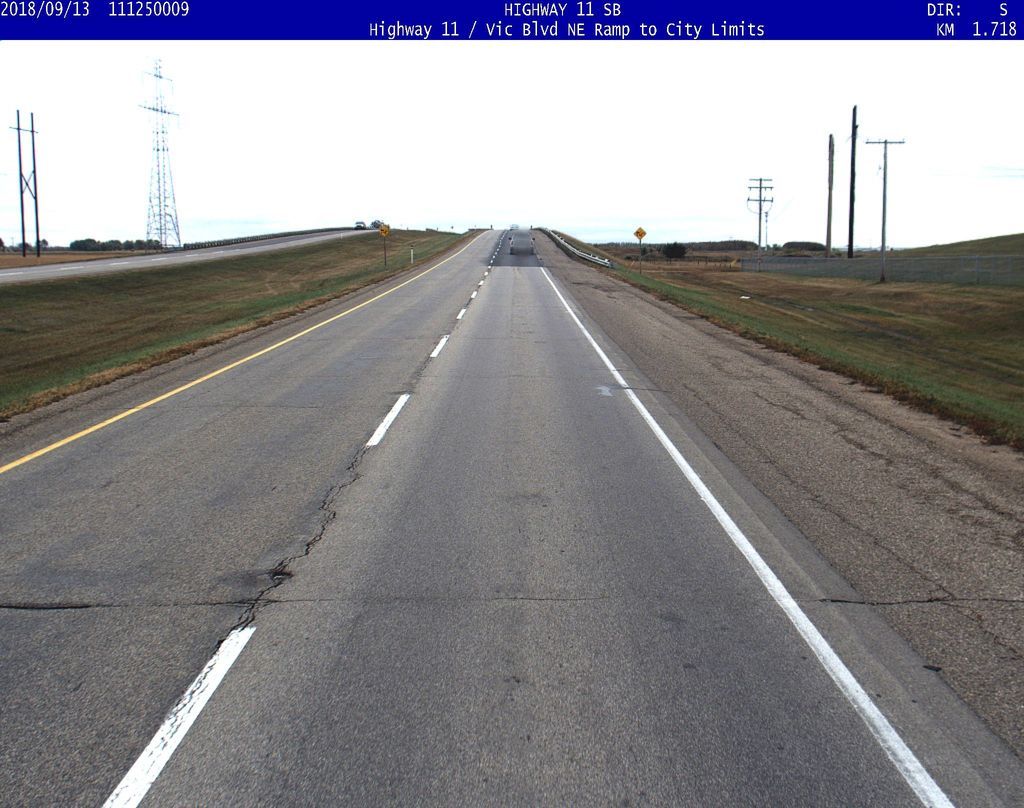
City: saskatoon